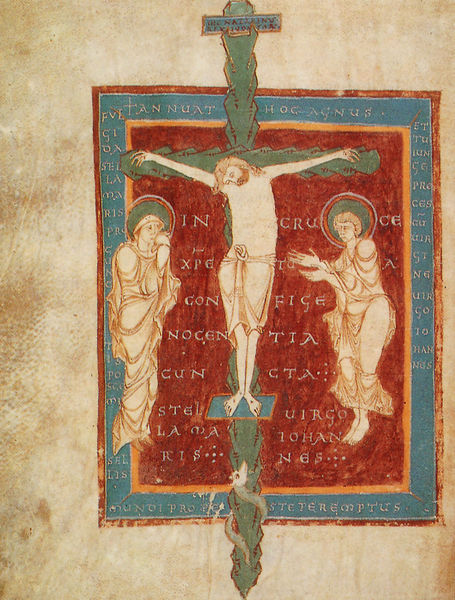
Titel: Sakramentar - Fragment und Evangelistar
Standort: Herkunftsort: Corvey (EU - D - Nds); Herkunftsort: Reichenau (EU - D - BW)
Institution: Leipzig, Universitätbibliothek
Schlagwörter: blau, mann, gelb, grün, ocker, braun, frau, männer, rot, tuch, bibel, johannes, leinen, rahmen, kirche, gewand, gold, schrift, inschrift, lendentuch, buch, kreuz, kreuzung, seite, text, schlange, pergament, otto, heiligenschein, christus, jesus, kreuzigung, rotbraun, heilige, maria, maria magdalena, liturgie, latein, heiligenscheine, buchmalerei, passion, byzanz, inri, muttergottes, viernageltypus, illumination, pergamin